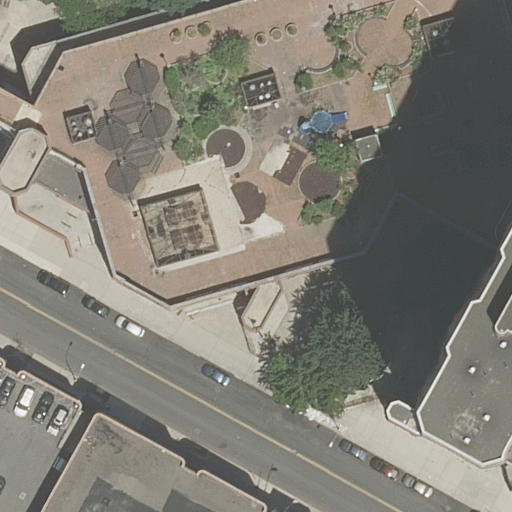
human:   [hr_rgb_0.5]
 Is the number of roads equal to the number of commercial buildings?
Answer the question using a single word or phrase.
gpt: no

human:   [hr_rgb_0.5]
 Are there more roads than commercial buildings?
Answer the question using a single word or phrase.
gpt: yes

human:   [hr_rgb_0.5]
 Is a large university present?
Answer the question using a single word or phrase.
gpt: yes

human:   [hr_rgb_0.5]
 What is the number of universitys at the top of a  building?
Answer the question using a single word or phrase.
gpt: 1

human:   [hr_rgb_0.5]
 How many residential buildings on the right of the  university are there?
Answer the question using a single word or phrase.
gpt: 2

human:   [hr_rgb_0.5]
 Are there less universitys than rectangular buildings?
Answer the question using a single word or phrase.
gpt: no

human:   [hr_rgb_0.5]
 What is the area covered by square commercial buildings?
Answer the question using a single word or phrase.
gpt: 0m2

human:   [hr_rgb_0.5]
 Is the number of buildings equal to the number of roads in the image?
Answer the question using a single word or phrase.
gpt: no

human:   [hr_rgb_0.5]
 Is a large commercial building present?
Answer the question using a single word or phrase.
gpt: no

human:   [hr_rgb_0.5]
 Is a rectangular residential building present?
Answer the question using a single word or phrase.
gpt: yes

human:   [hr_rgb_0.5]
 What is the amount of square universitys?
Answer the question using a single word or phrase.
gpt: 0

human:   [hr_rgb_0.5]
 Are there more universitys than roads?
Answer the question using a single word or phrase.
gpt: no

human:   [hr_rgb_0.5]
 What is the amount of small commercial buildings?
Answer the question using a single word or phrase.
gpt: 0

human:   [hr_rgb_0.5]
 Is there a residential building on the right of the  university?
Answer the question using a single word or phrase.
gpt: yes

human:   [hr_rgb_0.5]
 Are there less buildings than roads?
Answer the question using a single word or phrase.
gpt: no

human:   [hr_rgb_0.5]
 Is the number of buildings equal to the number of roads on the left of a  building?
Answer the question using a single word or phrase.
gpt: no

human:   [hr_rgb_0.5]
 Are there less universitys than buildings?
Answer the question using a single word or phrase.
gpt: yes

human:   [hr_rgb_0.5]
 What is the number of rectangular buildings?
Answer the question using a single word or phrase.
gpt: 1

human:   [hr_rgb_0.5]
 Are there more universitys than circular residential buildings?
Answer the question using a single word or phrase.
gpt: yes

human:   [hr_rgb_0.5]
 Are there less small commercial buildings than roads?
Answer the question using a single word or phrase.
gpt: yes

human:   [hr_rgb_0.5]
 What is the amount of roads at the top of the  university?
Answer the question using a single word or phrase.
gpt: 0

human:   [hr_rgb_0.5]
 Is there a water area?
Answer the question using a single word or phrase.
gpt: no

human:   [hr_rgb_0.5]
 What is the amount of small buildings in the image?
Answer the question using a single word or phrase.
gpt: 0

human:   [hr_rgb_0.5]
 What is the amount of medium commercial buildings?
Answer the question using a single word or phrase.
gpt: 0

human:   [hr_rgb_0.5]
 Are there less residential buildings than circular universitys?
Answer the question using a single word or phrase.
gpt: no

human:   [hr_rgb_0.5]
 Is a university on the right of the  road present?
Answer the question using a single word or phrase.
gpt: no

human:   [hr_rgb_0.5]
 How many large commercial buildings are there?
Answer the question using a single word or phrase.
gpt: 0

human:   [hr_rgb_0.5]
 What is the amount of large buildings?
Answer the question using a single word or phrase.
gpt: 2

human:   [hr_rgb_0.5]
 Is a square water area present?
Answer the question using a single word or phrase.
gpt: no

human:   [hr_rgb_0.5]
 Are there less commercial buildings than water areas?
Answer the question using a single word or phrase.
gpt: no

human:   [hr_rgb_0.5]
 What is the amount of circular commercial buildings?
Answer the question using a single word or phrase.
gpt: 0

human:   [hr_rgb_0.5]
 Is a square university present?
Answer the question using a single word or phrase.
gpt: no

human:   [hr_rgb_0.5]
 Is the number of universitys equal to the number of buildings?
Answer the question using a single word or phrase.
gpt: no

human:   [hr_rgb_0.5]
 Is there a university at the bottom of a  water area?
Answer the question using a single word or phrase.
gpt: no

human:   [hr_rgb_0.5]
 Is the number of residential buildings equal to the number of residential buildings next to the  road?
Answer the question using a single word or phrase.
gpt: yes

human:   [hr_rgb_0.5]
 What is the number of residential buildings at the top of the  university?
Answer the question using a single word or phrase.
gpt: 0